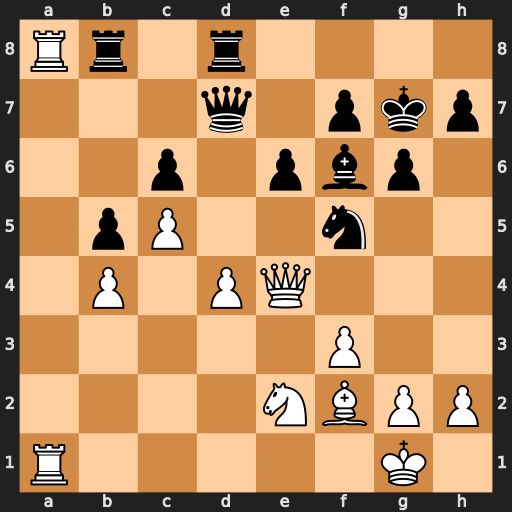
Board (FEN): Rr1r4/3q1pkp/2p1pbp1/1pP2n2/1P1PQ3/5P2/4NBPP/R5K1
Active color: w
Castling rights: -
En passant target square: -
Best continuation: Rxb8 Rxb8 g4